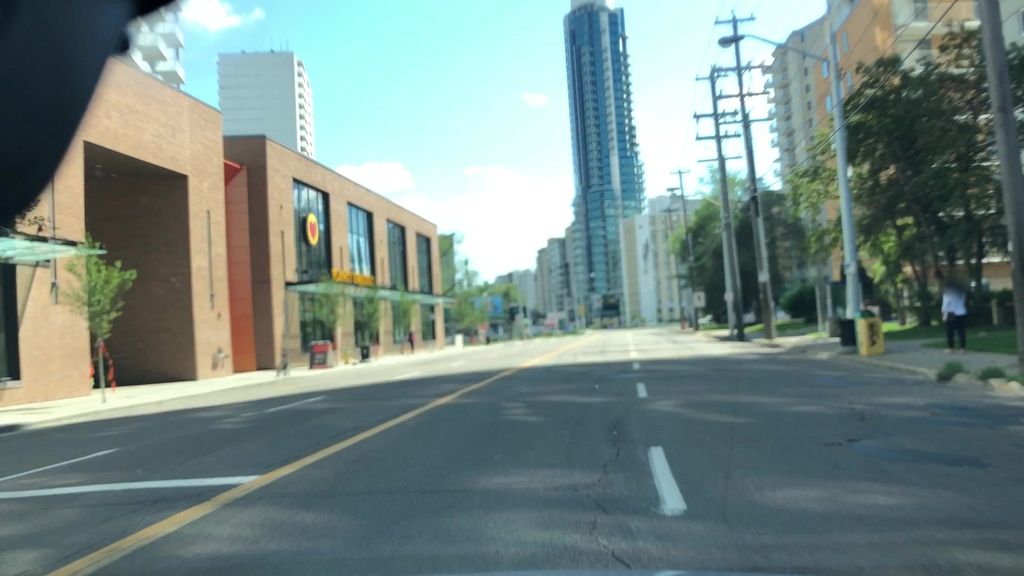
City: edmonton